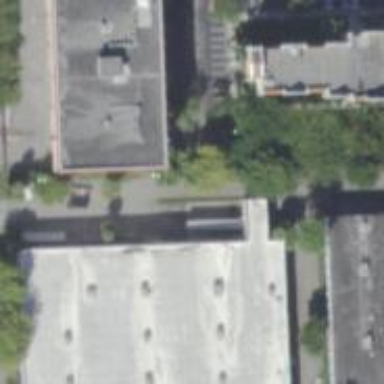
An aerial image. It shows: Commercial building.